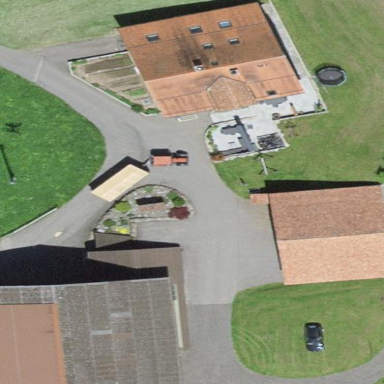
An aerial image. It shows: Farmyard in rural farm setting.